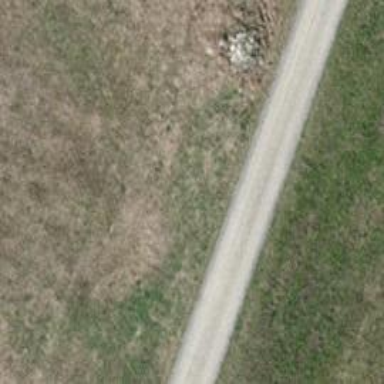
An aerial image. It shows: Track with pebblestone surface. The track type is grade2.